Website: bh-photo
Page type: store-pickup
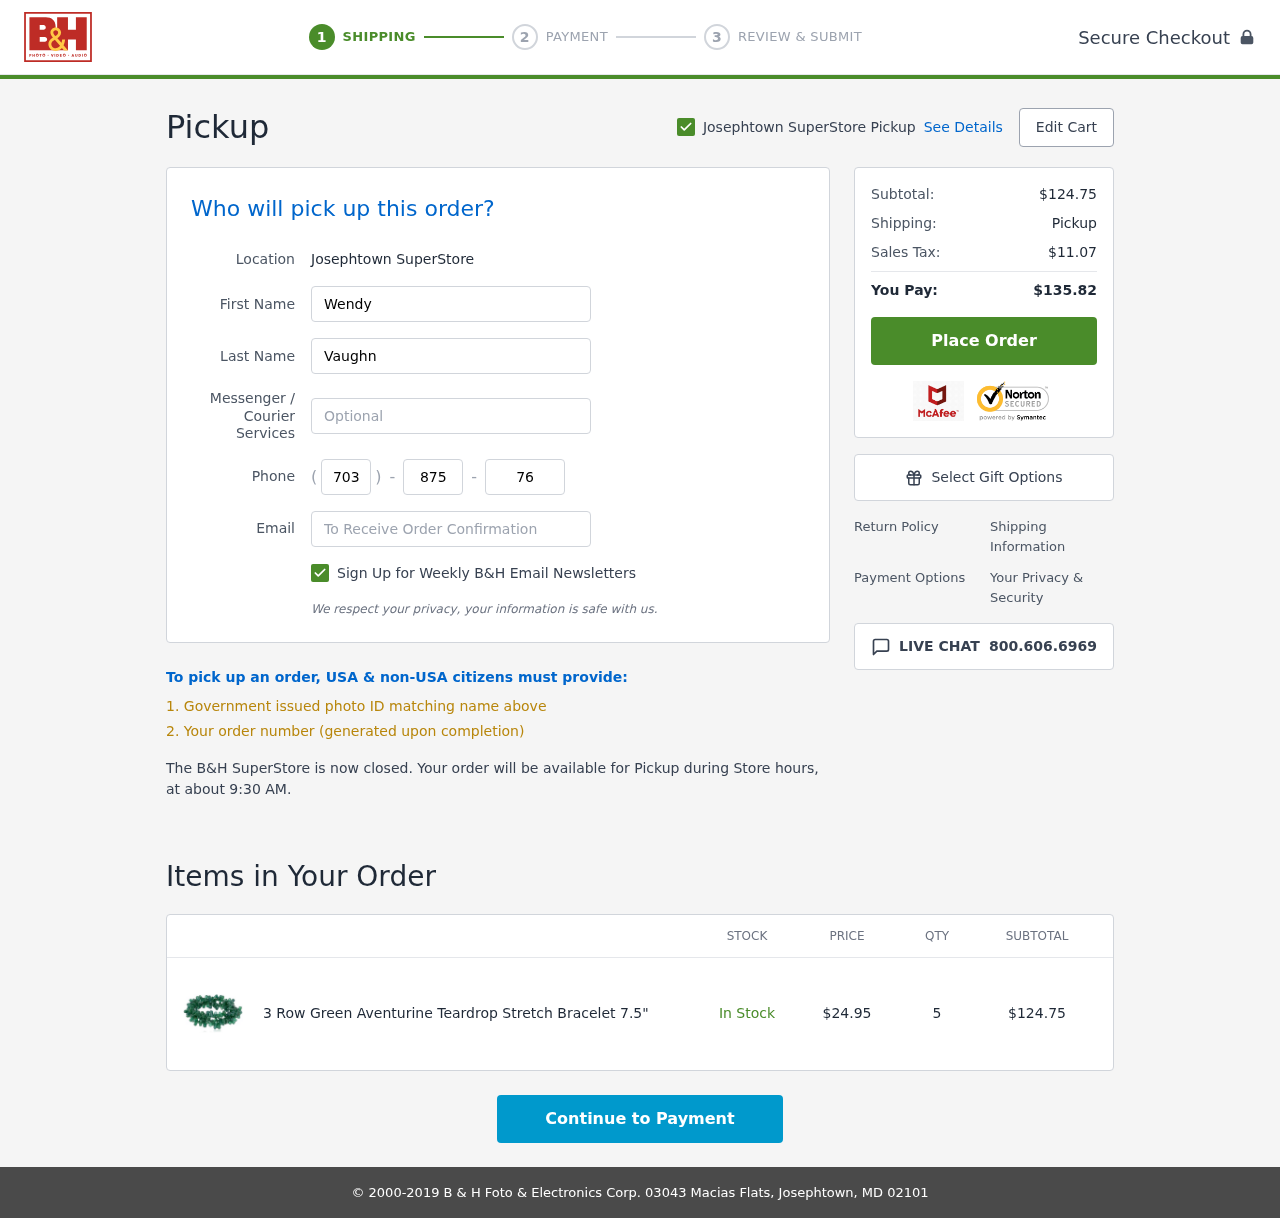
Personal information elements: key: PII_EMAIL
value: wendyvaughn@gmail.com
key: PII_FIRSTNAME
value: Wendy
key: PII_LASTNAME
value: Vaughn
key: PII_LOCATION1_CITY
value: Josephtown SuperStore Pickup
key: PII_LOCATION1_CITY
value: Josephtown SuperStore
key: PII_PHONE_AREA
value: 703
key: PII_PHONE_PREFIX
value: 875
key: PII_PHONE_SUFFIX
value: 7630
Product elements: key: PRODUCT1_NAME
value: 3 Row Green Aventurine Teardrop Stretch Bracelet 7.5"
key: PRODUCT1_PRICE
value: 24.95
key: PRODUCT1_QUANTITY
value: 5
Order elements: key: ORDER_SUBTOTAL
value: $124.75
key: ORDER_TAX
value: $11.07
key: ORDER_TOTAL
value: $135.82